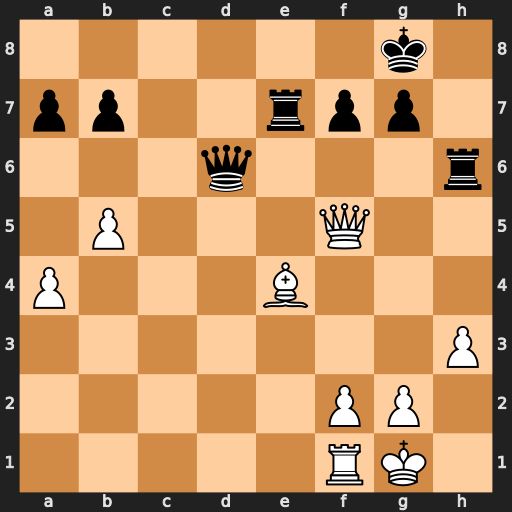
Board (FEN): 6k1/pp2rpp1/3q3r/1P3Q2/P3B3/7P/5PP1/5RK1
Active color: w
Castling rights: -
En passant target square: -
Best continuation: Qc8+ Re8 Qxe8+